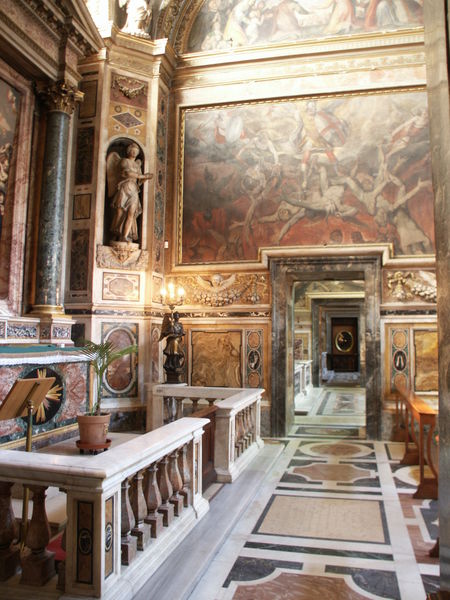
Titel: Ausstattung der dritten Kapelle auf der Südseite in Il Gesù in Rom
Künstler: Federico Zuccari
Standort: Rom, Il Gesù (EU - I - Latium)
Schlagwörter: blau, gemälde, himmel, weiß, gelb, menschen, braun, grau, hell, licht, marmor, pfeiler, raum, säule, säulen, tür, rot, malerei, ornament, wand, barock, stein, spiegelung, kirche, boden, gold, girlande, pflanze, engel, skulptur, trauben, blumentopf, bogen, italien, türen, notenpult, notenständer, tag, saal, ölgemälde, dekor, verzierung, wandgemälde, wandmalerei, kerze, kerzen, leuchter, geländer, palme, lichteinfall, tor, foto, gang, nische, palast, balustrade, dom, strahlen, fliesen, altar, intarsien, girlanden, sims, kerzenständer, hölle, jüngstes gericht, fall, fresken, siena, kapelle, ständer, fresko, wandbild, verzeirung, erzengel, mamor, balluster, wandbemalung, chorgestühl, gabriel, nischenfigur, wandfesken